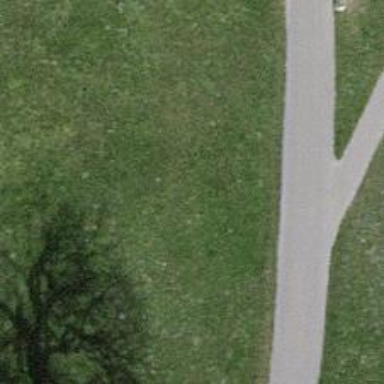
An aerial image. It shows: Bench.